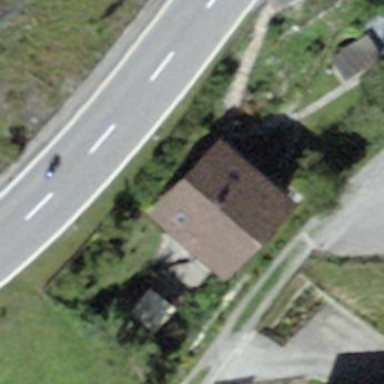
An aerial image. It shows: Detached building.